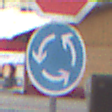
Verkehrszeichen: Kreisverkehr
Zusatzzeichen oben: Stop
Umgebung: Outdoor, Urban
Tageszeit: MorningAfternoon
Wetter: Overcast
Licht: Natural
Jahreszeit: NotSpecified
Kontrast: LowContrast